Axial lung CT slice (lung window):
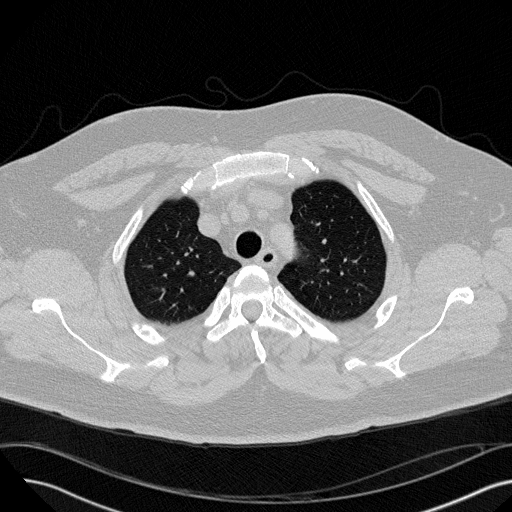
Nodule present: no